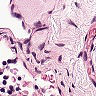
Metastatic tissue present: no